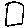
Label: square